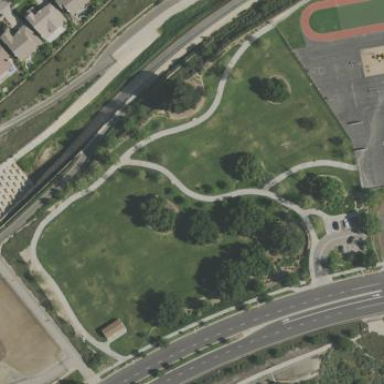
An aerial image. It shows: Lovely park for leisure and relaxation.